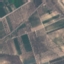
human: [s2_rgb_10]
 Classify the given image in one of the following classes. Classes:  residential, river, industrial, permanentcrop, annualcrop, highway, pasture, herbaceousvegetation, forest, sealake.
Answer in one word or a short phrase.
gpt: PermanentCrop